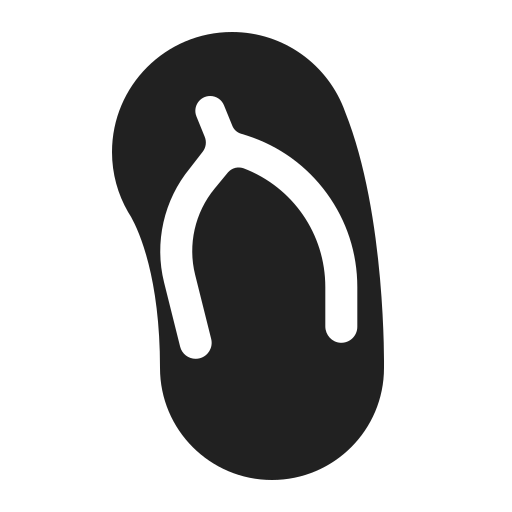
thong sandal high contrast